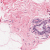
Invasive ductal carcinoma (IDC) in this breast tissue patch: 0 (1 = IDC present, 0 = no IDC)